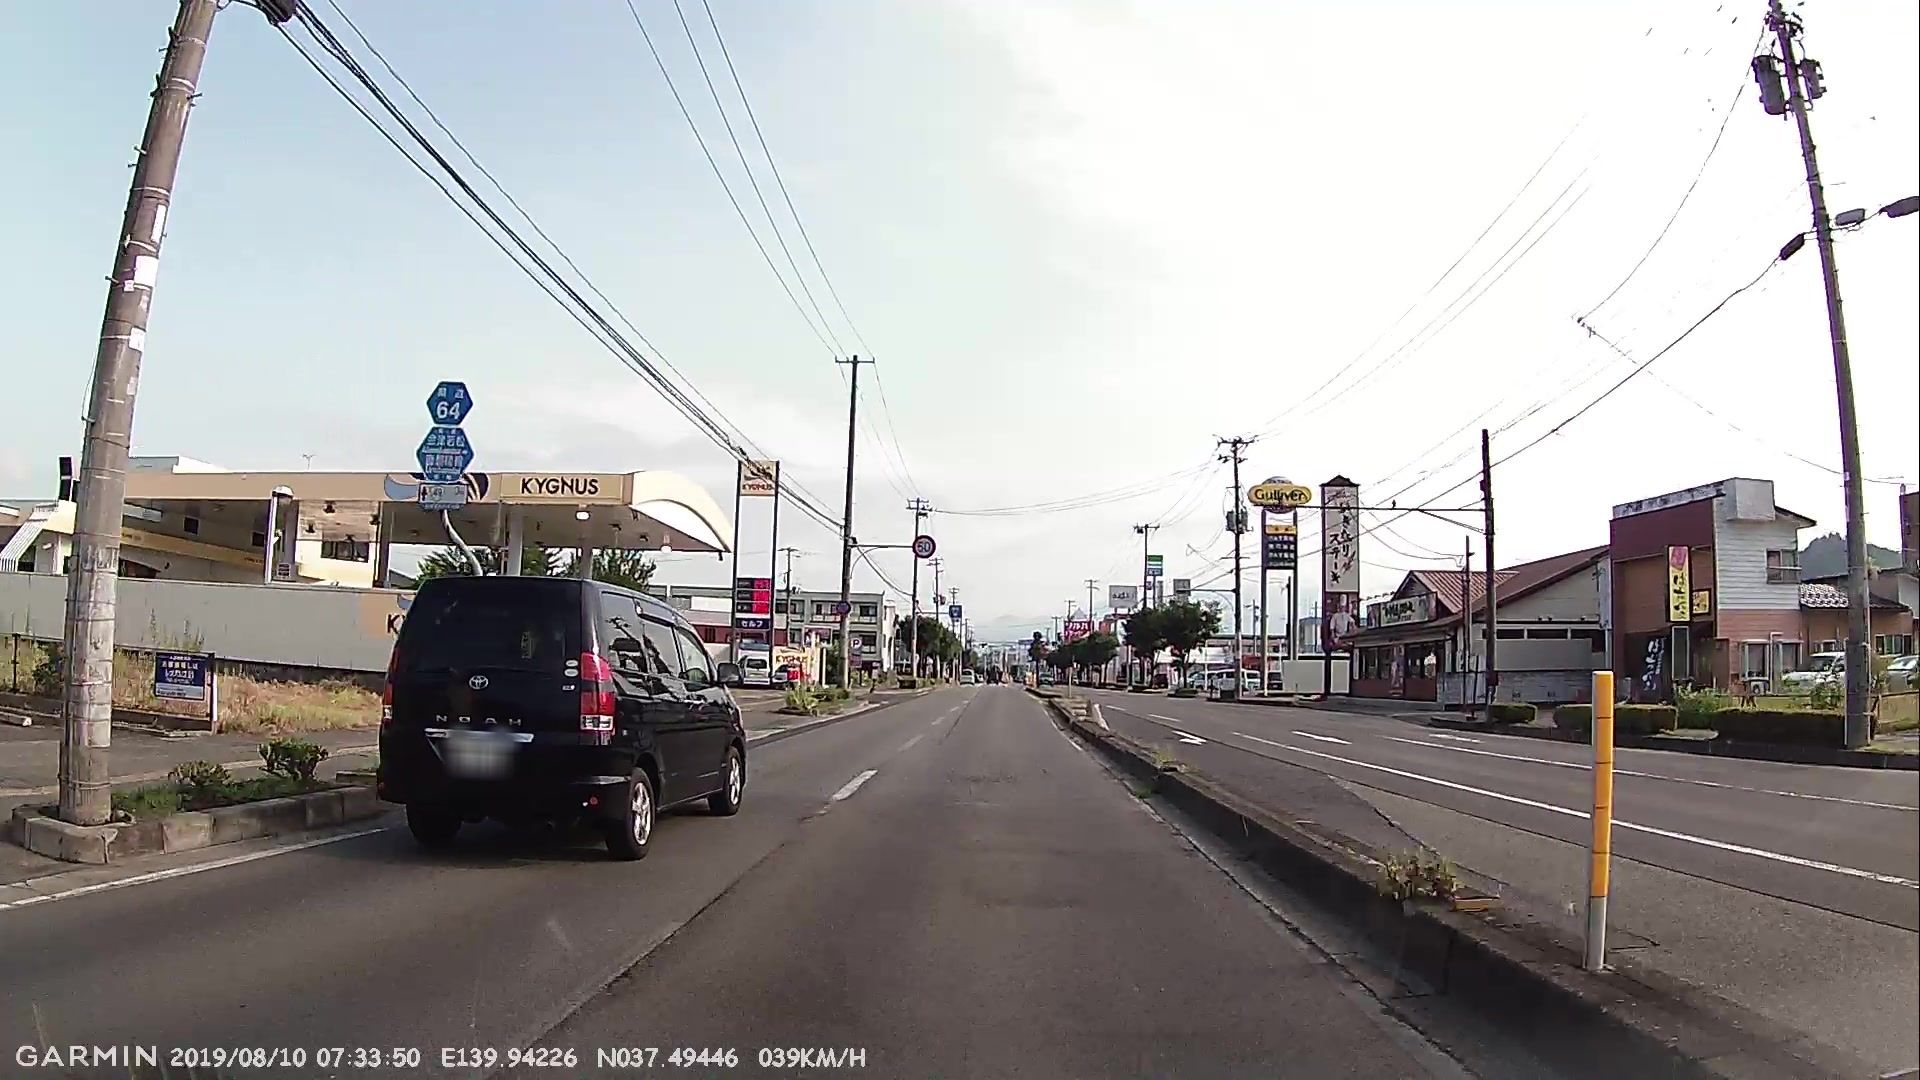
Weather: clear
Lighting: day
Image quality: good
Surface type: driving surface
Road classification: primary
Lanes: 2.0
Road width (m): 3.8
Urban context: urban centre
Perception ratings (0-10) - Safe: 1.46, Lively: 2.47, Beautiful: 3.2, Boring: 2.92, Depressing: 7.71, Wealthy: 6.33